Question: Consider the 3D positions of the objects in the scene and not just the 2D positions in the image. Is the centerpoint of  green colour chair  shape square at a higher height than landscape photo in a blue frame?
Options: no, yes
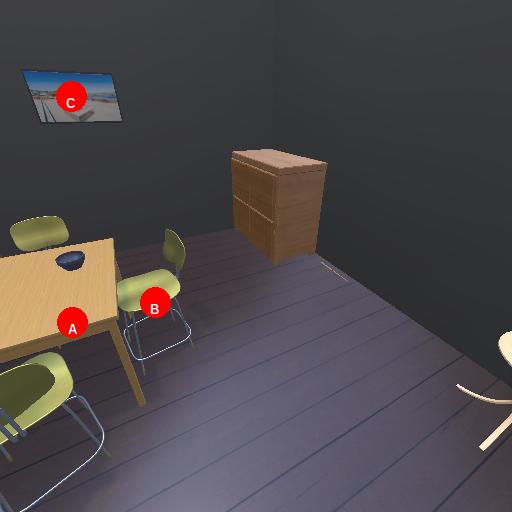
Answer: no